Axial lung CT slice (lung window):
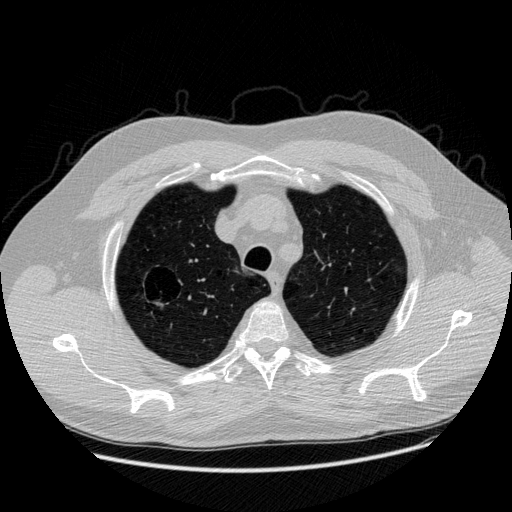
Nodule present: no